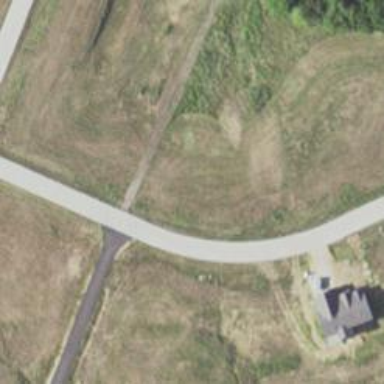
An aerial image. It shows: Residential road.